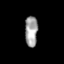
Tissue: skin
Cell type: Epithelial cells
Senescence score: 0.2791
Nuclear area (px): 378
Mean DAPI intensity: 161.852